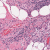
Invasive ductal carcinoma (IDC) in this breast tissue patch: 1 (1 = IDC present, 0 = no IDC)